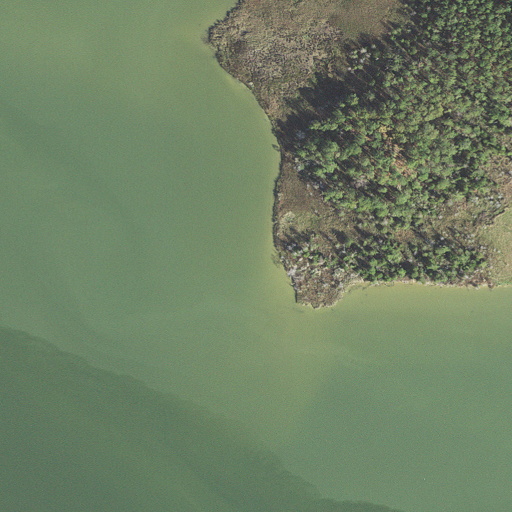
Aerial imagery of cape in Maryland named Cedar Point containing open water, herbaceous wetlands, and woody wetlands